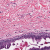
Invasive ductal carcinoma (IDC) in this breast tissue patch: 0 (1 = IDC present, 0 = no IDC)